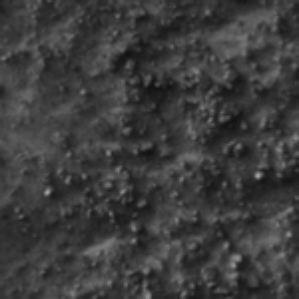
Label: frost